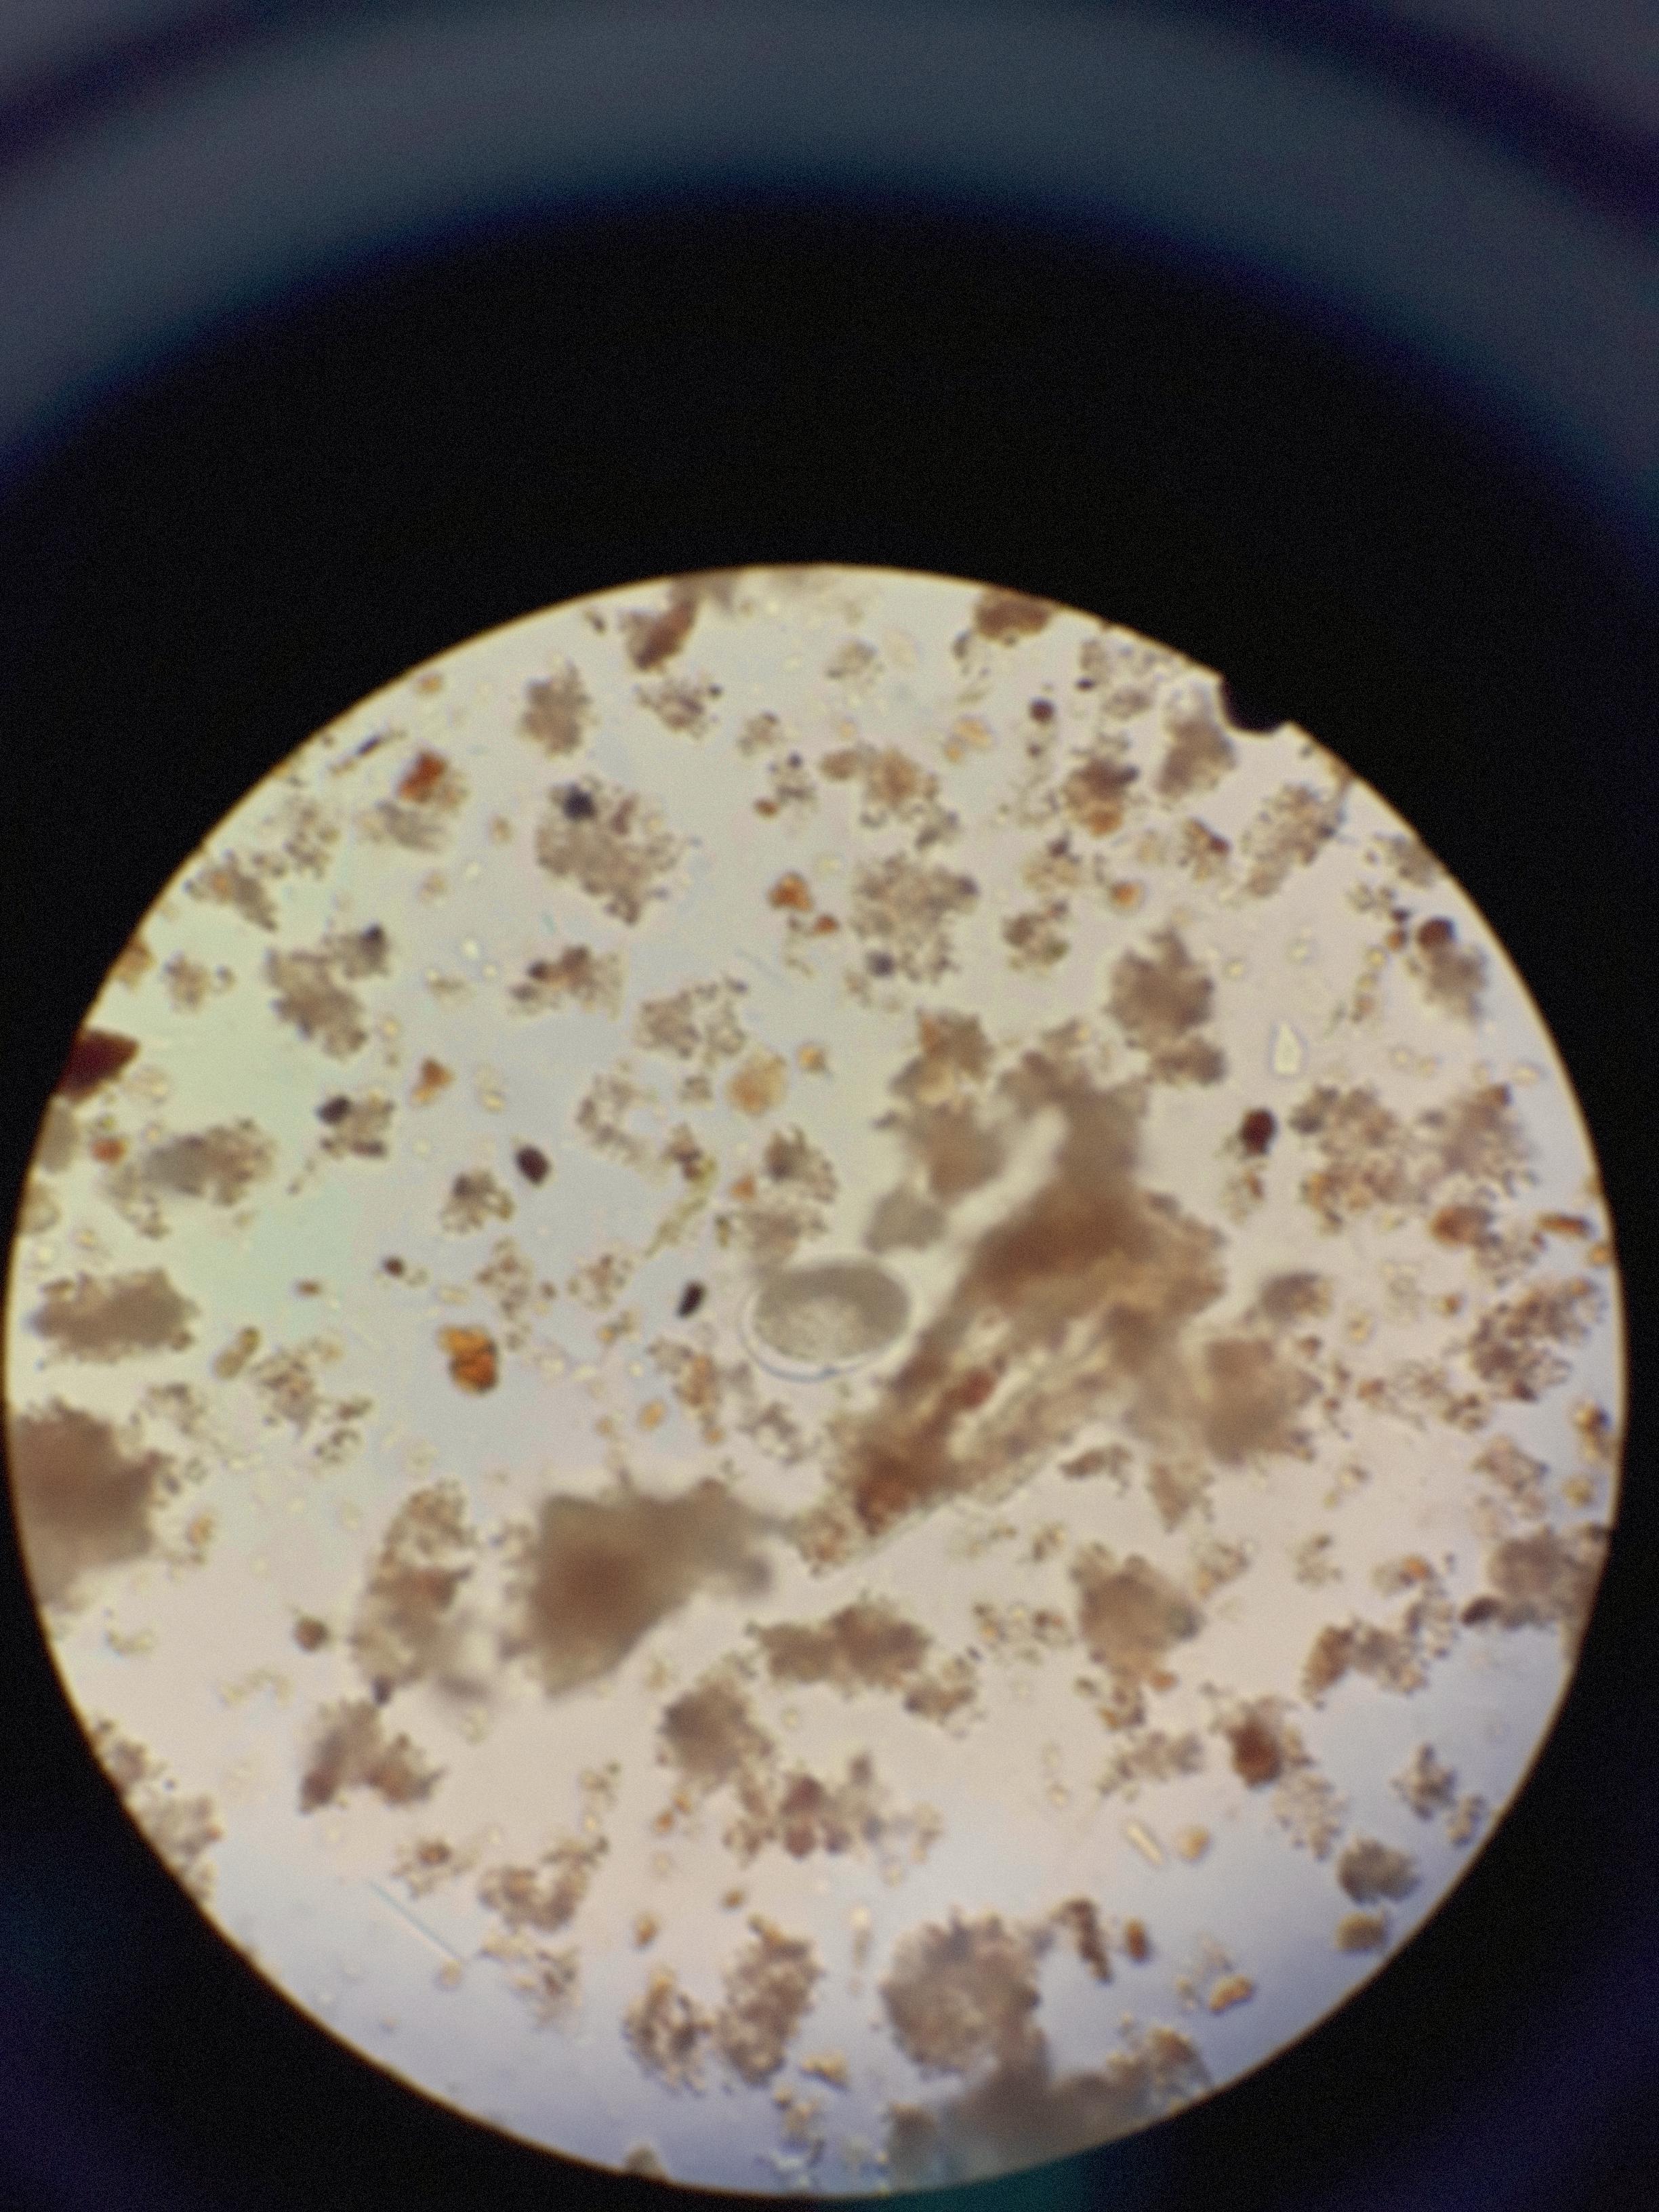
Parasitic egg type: Hookworm egg